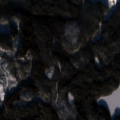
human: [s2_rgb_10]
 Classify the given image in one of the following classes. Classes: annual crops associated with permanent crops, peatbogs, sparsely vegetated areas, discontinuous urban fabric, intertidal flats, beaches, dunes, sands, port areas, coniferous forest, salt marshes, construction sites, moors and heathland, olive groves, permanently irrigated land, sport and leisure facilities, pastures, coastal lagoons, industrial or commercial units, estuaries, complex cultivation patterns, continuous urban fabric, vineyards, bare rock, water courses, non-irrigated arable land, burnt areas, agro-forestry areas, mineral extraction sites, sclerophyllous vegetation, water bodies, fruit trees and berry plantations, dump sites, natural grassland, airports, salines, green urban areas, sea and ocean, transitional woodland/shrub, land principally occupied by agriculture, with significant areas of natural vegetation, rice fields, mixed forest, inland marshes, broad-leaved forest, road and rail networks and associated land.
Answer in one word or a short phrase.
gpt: coniferous forest, mixed forest, transitional woodland/shrub